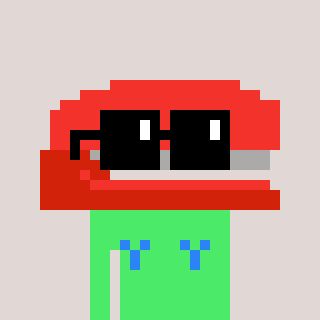
a pixel art character with square black sunglasses, a stapler-shaped head and a teal-colored body on a warm background